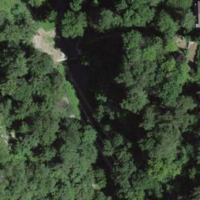
EUNIS habitat code: 53
Species observed at this site:
Aruncus dioicus